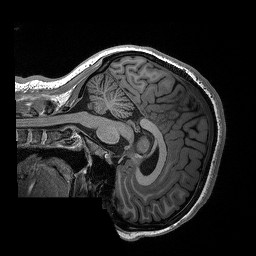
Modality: T1w
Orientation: sagittal
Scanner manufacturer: siemens
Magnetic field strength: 3 T
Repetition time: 2.3 s
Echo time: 0.00288 s